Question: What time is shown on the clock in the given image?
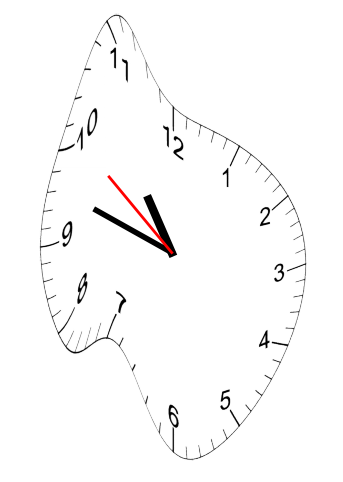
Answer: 10:47:51